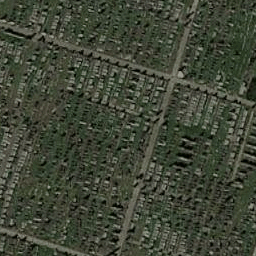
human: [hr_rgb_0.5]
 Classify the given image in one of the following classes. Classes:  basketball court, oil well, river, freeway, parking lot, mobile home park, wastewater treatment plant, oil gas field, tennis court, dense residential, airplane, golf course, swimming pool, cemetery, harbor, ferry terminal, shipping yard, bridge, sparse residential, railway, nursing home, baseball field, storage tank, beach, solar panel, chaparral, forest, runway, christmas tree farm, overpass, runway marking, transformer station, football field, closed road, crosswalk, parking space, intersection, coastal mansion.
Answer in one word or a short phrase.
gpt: cemetery